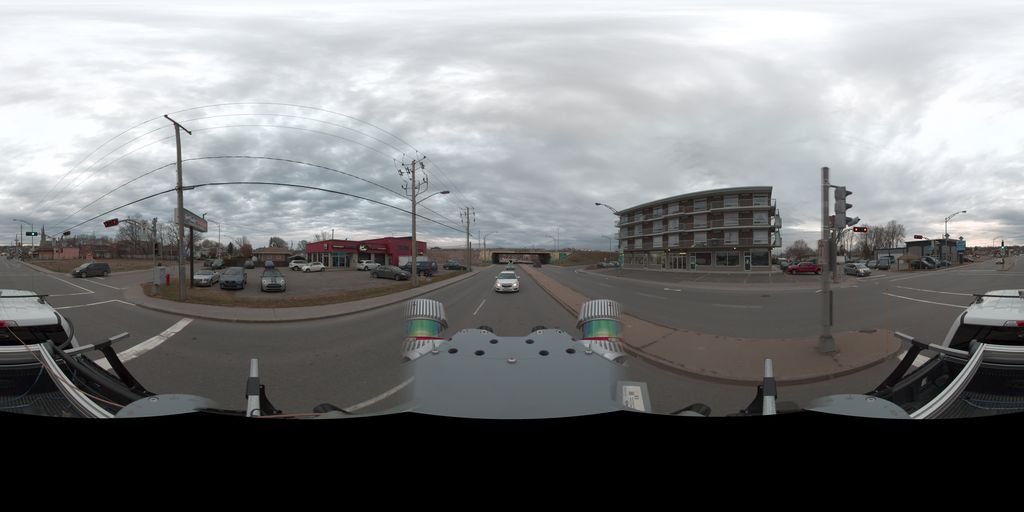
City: quebec_city